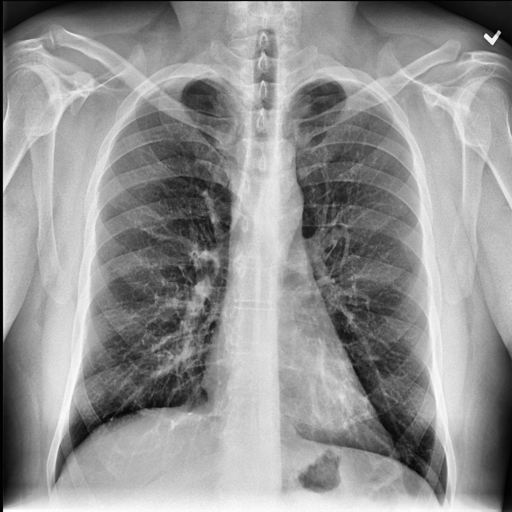
Finding: NORMAL